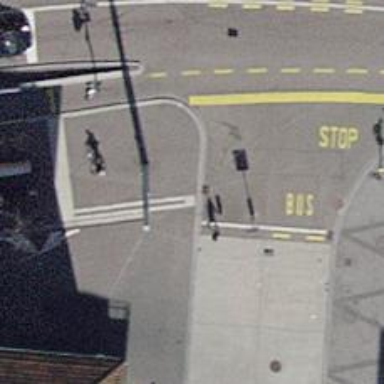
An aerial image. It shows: Kerb barrier.